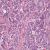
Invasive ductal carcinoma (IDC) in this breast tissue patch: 1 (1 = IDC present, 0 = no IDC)